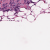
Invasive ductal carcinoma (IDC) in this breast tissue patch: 0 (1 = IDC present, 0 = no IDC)